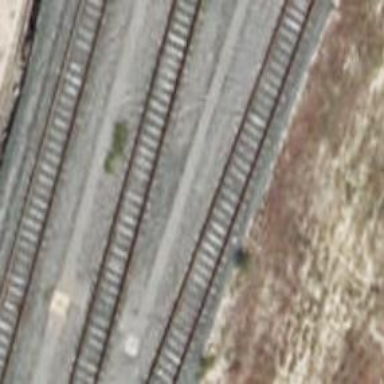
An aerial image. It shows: Railway yard.